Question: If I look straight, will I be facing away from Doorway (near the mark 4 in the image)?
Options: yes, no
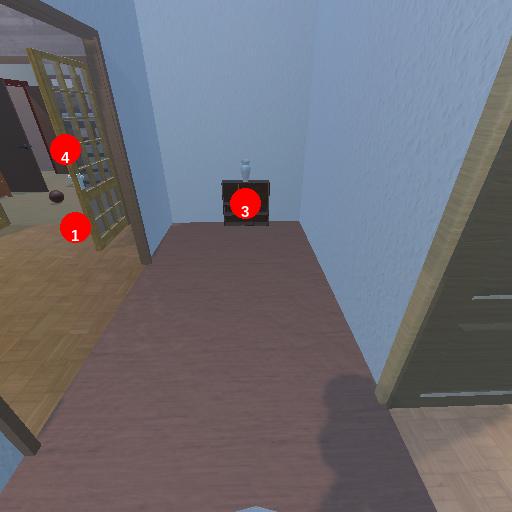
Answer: yes